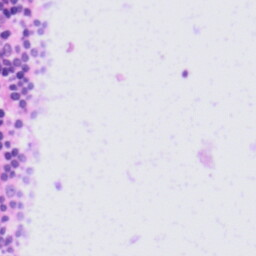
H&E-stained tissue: Tonsil